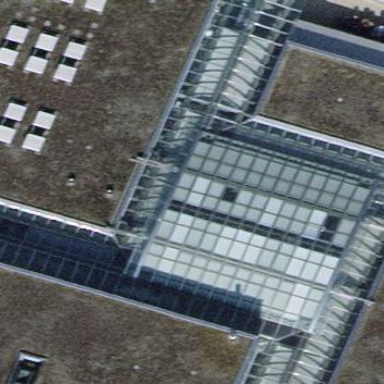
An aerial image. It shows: View of roof of building.